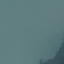
Label: SeaLake